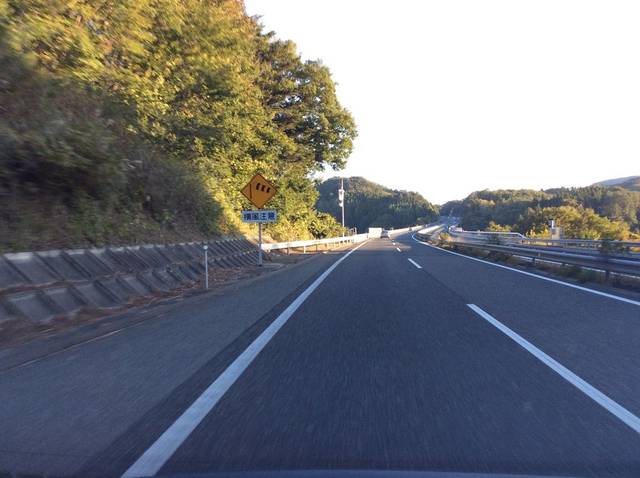
Region: Japan
Coordinates: 37.385, 140.5971